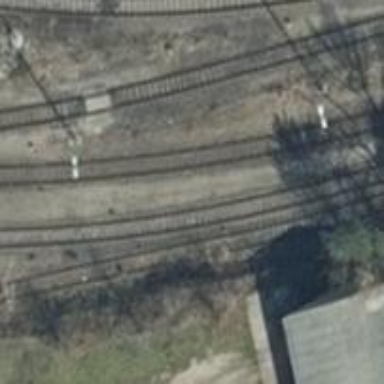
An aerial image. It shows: Rail spur service.